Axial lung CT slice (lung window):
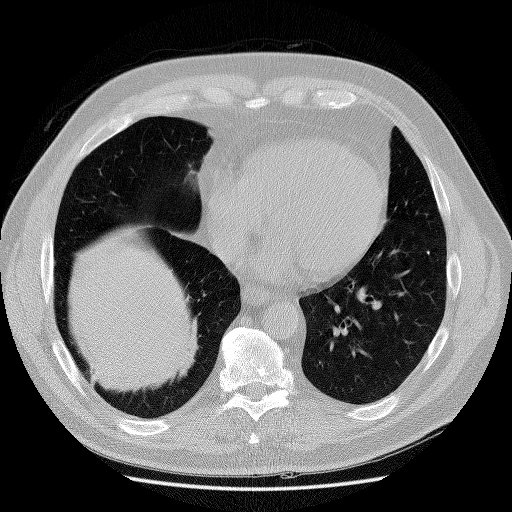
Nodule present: no